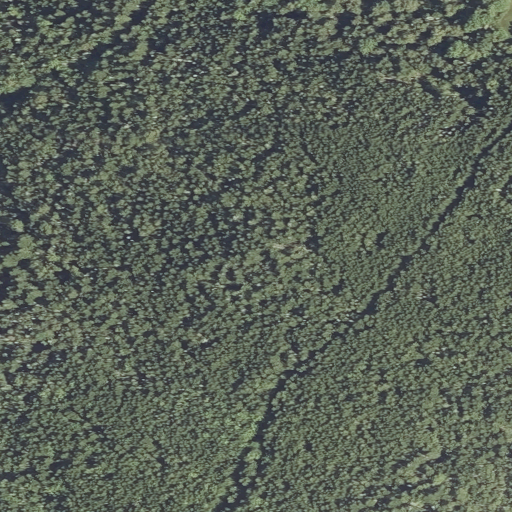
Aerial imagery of mountain in Maine named Look Head containing evergreen forest, open development, mixed forest, and deciduous forest